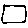
Label: square